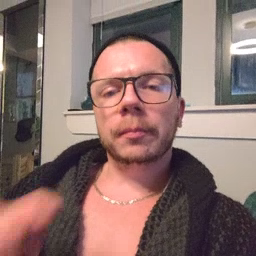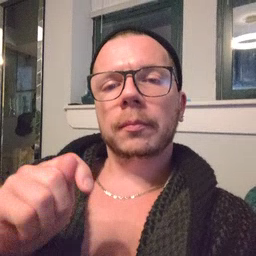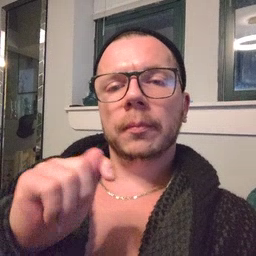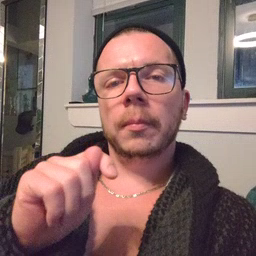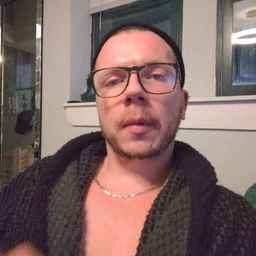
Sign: potty